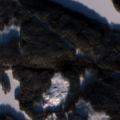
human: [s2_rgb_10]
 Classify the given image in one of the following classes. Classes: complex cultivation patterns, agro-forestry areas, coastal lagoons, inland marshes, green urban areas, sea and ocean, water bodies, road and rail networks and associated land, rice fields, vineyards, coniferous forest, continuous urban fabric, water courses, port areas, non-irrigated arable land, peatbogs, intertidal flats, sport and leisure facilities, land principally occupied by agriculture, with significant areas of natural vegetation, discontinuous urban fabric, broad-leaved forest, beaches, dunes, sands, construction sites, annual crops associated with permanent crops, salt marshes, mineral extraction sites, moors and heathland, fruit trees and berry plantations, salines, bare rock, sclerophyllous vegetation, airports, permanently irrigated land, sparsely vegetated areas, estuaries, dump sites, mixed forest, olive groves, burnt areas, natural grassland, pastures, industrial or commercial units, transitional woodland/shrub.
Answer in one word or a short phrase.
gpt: coniferous forest, mixed forest, transitional woodland/shrub, water bodies